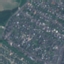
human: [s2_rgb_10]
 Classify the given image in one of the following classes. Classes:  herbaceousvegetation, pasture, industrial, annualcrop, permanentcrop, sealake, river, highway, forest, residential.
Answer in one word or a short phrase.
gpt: Residential